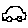
Label: car